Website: macys
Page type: delivery-shipping
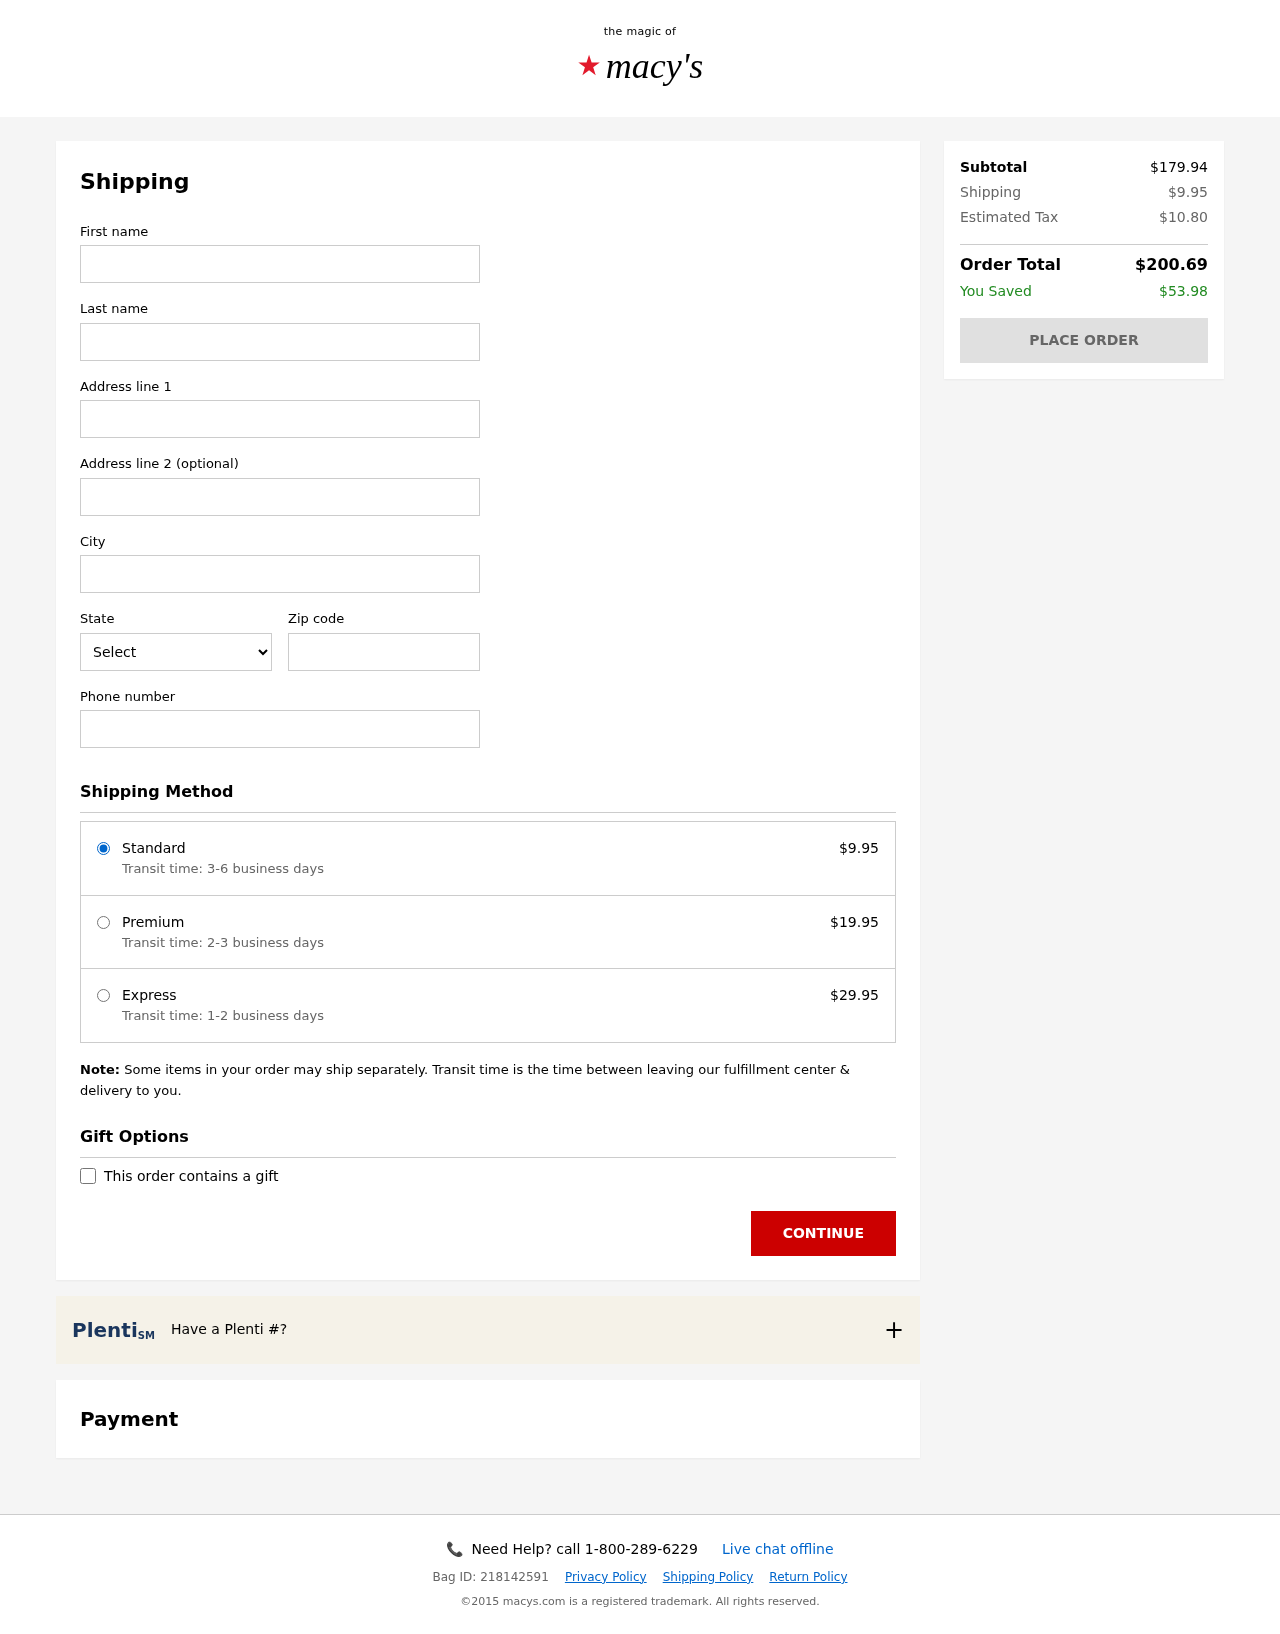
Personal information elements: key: PII_CITY
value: Lake Patrickmouth
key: PII_FIRSTNAME
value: Elizabeth
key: PII_LASTNAME
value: Jackson
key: PII_PHONE
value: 2257074389
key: PII_POSTCODE
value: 78774
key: PII_STATE_ABBR
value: MN
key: PII_STREET
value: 743 Deborah Light
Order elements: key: ORDER_SHIPPING_COST
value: $9.95
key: ORDER_SHIPPING_PREMIUM
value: $19.95
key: ORDER_SHIPPING_EXPRESS
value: $29.95
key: ORDER_SUBTOTAL
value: $179.94
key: ORDER_TAX
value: $10.80
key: ORDER_TOTAL
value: $200.69
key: ORDER_SAVINGS
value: $53.98